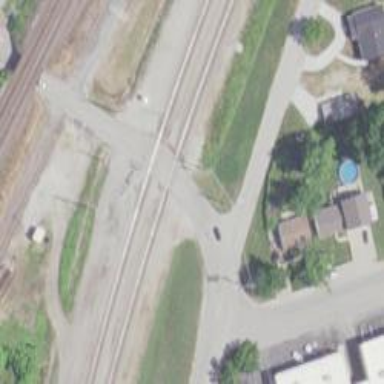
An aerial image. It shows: Level crossing along the railway.